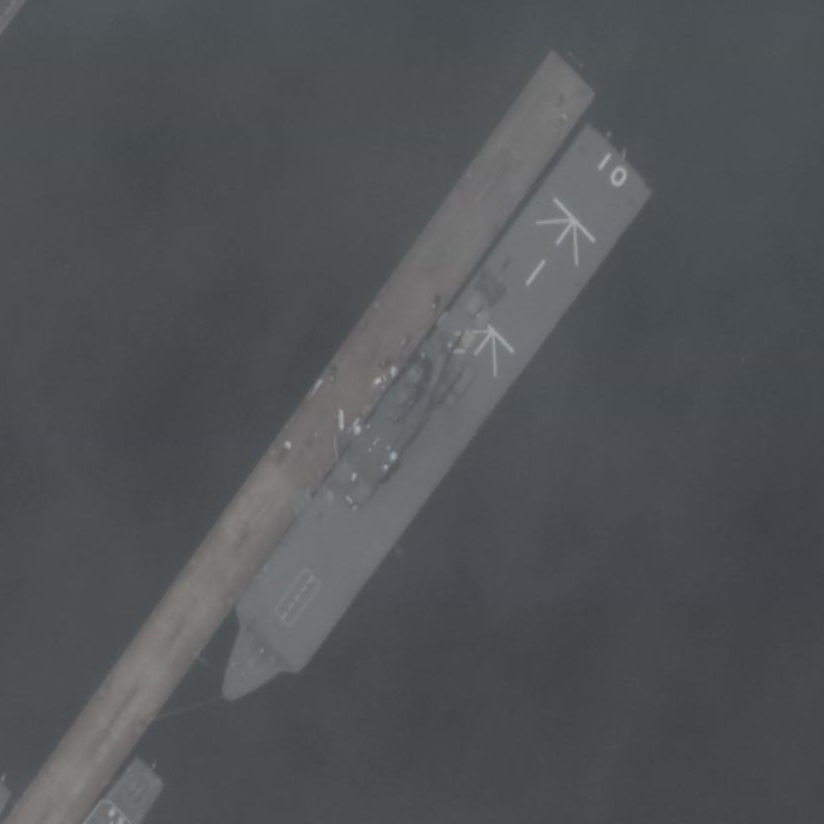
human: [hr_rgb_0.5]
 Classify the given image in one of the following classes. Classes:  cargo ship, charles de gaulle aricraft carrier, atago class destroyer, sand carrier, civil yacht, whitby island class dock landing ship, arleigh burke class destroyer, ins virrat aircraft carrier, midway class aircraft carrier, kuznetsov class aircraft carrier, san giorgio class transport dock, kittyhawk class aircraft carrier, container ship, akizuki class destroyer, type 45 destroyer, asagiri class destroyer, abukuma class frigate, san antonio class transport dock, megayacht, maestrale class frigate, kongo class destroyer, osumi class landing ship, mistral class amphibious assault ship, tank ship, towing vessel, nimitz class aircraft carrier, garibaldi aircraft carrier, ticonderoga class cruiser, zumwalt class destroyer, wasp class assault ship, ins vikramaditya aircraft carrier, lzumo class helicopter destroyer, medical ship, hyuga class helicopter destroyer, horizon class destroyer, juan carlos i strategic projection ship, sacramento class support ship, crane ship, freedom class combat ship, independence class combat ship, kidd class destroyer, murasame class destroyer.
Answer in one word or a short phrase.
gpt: Osumi class landing ship